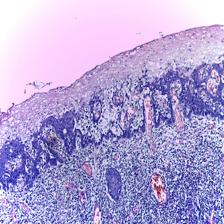
Diagnosis: Normal